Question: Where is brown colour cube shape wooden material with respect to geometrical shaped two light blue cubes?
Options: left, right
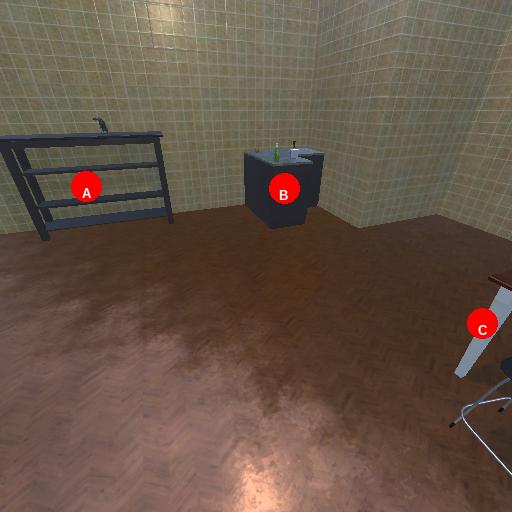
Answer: left